Question: I am getting some errors with my Java Compiler. I am not getting errors outside of Eclipse, but it only seems to happen in Eclipse Indigo. This is not necessary, but if you have the answer, I would really appreciate it, as it would help me debug, and test the resources easier.
Thank you for reading this.
E: The ToolProvider.getSystemJavaCompiler() returns null.
E2:
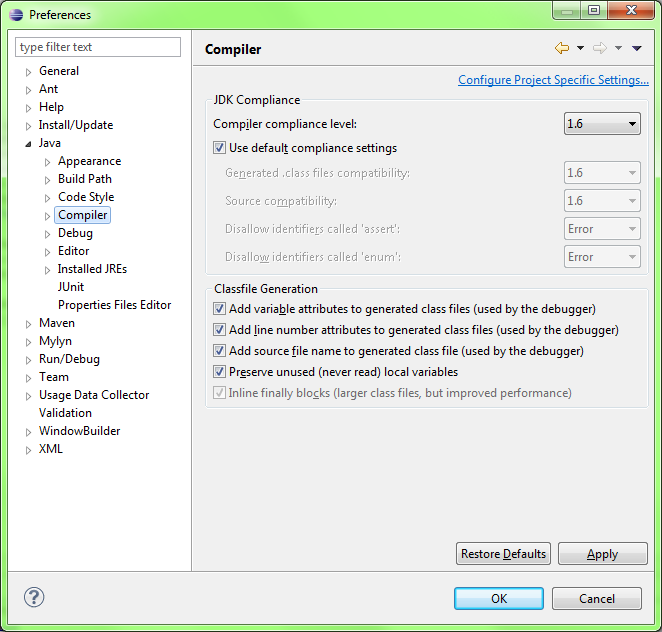
Answer: 1. Go to Java->Installed JREs. Add your JDK as a runtime. You may choose to select this JDK to use for all your FUTURE projects. However your selection will not take effect on existing projects. Hence onto step 2.
2. Select your project's properties. Select Java Build Path.
3. Under the Libraries tab, select JRE System Library [jreblahblahblah] and Edit it.
4. Select Alternate JRE and use the dropdown to find the JDK that you just added.
5. Clean your project and rebuild.